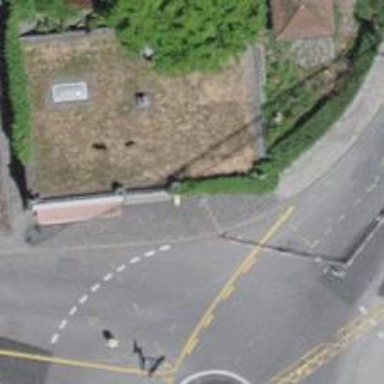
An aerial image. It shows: Pub.